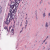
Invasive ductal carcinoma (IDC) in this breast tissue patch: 1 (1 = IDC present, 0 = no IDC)